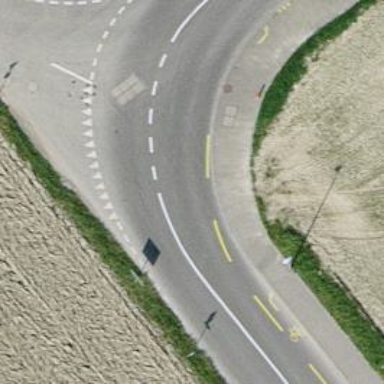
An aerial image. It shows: Unclassified road with asphalt surface. There is designated cycle lane on the left.